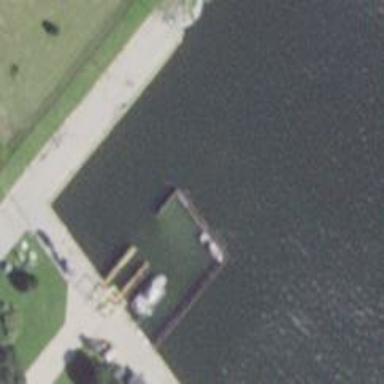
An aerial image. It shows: Pier with boat lift on the waterway.